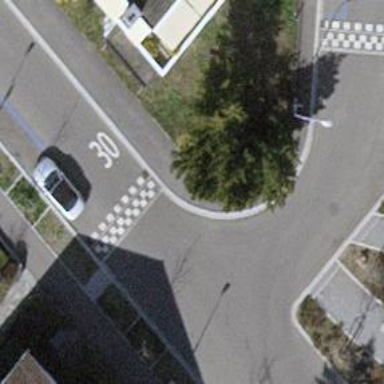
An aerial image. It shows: Unmarked crossing with traffic calming table on the road.